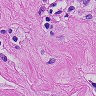
Metastatic tissue present: yes